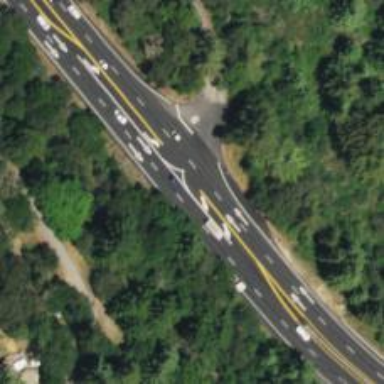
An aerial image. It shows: Trunk link road with asphalt surface.